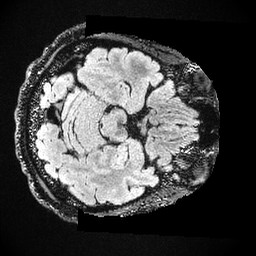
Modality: FLAIR
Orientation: axial
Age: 37
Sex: male
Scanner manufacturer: ge
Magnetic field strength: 3 T
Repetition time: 4.802 s
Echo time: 0.1169 s